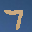
Label: 7